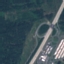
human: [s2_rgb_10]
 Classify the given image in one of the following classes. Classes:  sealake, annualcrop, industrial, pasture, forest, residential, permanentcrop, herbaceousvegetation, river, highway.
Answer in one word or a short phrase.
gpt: Highway